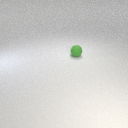
small green rubber sphere